The picture encodes a bearing's raw vibration samples as pixel intensities in a 2-D grid. What is the most likely bearing condition (normal, inner_race, outer_race, ball)?
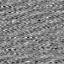
Answer: normal